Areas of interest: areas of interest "Commercial service"
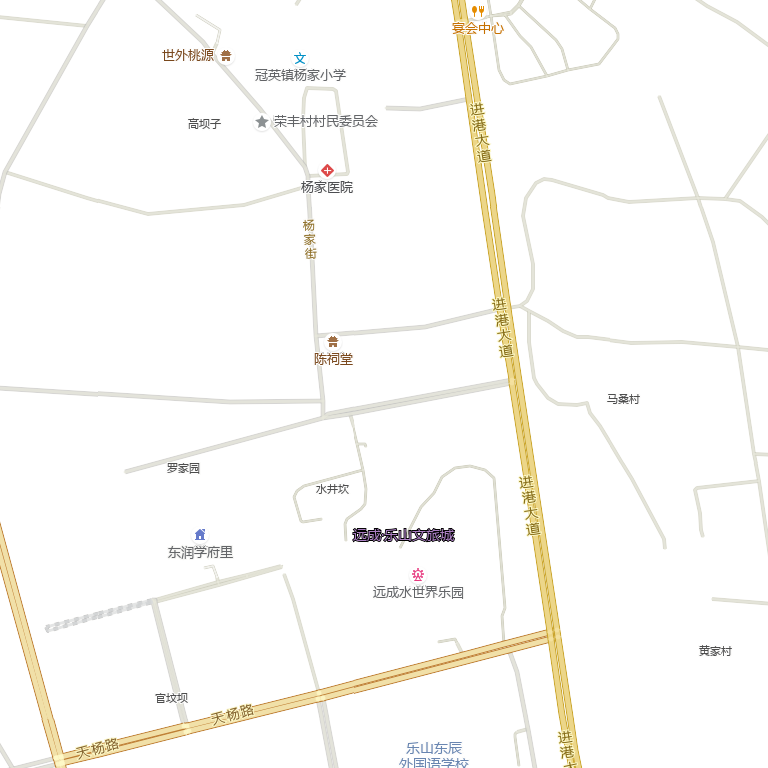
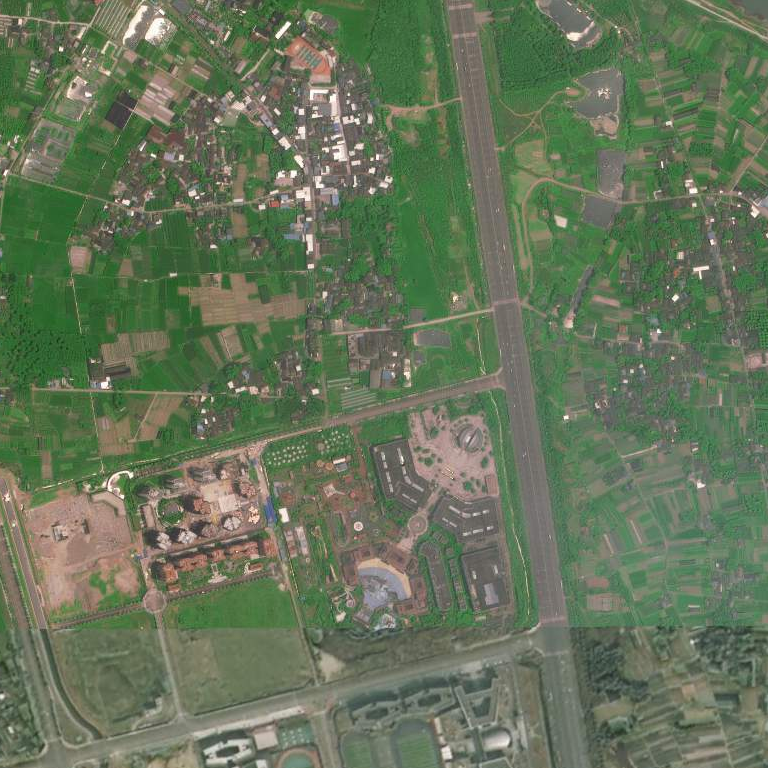